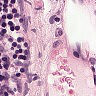
Metastatic tissue present: no